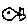
Label: fish